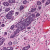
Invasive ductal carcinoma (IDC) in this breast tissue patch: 0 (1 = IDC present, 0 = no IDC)